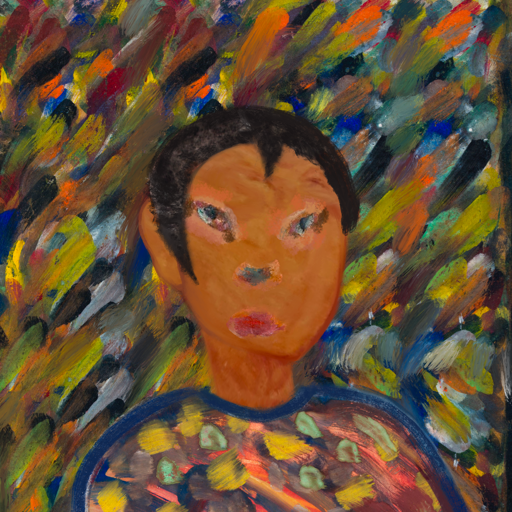
Background: An_Impression, Head And Neck Front: Pious_Lady, Face Front: Boggyland, Bust: Mother_And_Son_Mother, Hair Front: Roy_Bahadur, Head Accessory: Blank, Second Necklace: Blank, Necklace: Blank, Baby: Blank